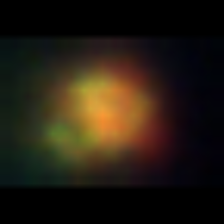
Taxon: NanoPlankton
Group: Other